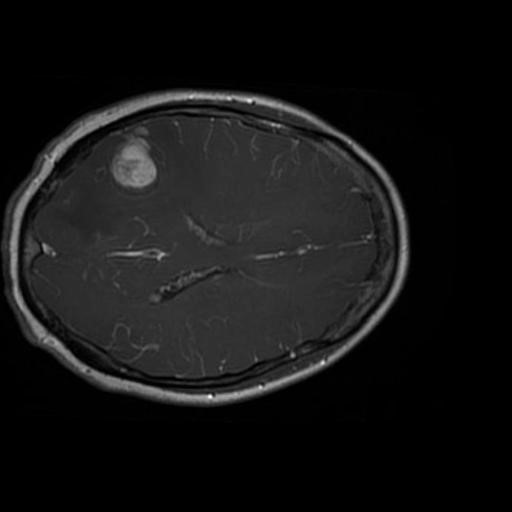
Label: brain_glioma